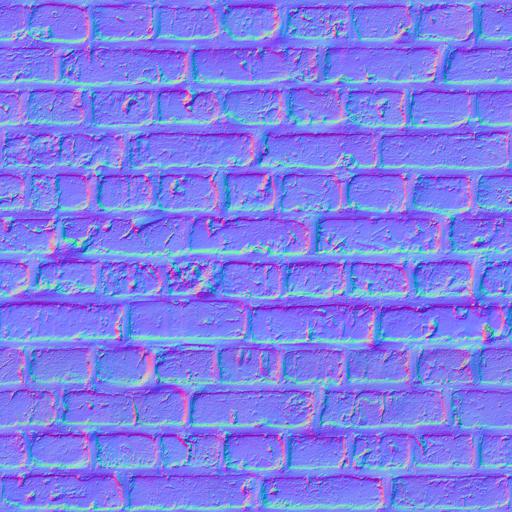
brick bricks old red rustic vintage